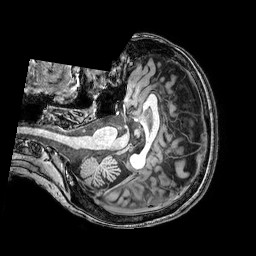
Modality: T1w
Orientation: axial
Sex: female
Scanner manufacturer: philips
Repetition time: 0.008149 s
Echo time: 0.00373 s